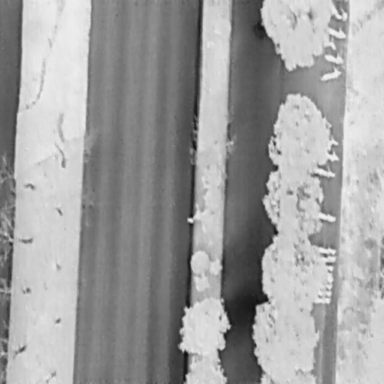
There are 16 Bicycles in the infrared image.